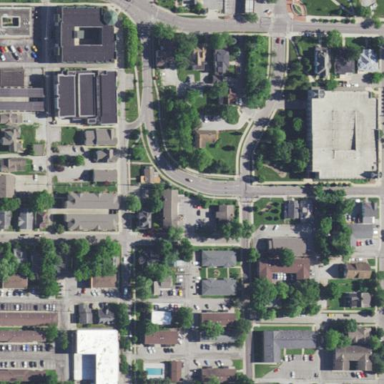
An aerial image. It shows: Sidewalk.